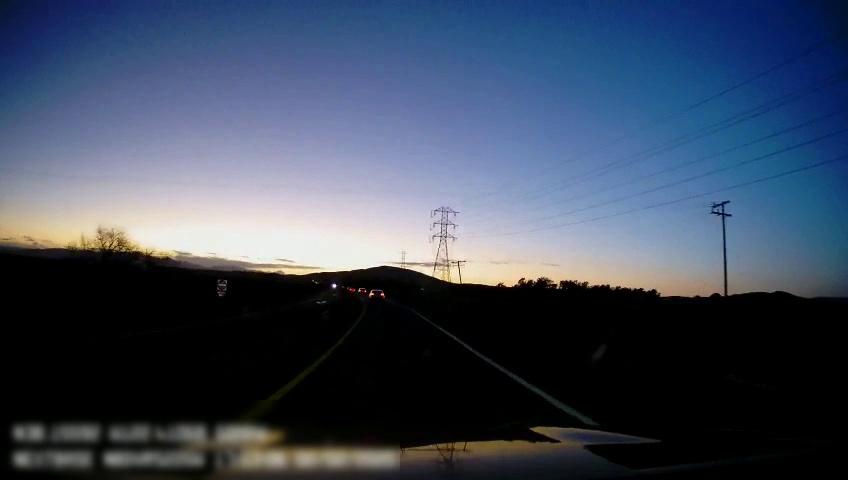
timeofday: Dusk/Dawn/Twilight
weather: Other
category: Drivable Space
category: Drivable Space
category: Vehicles | SUV
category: Vehicles | Car
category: Lanes | Current Lane
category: Lanes | Current Lane
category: Lanes | Opposite Lane
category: Traffic | Signs